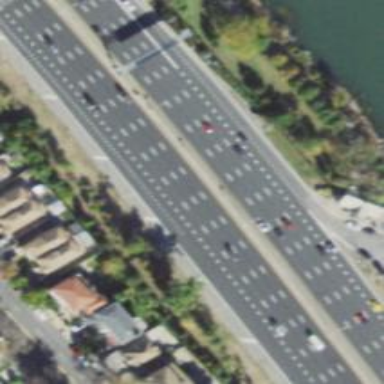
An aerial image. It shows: Asphalt motorway.